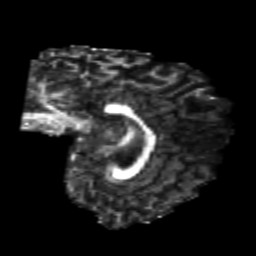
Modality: FA
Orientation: sagittal
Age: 22
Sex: male
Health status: healthy
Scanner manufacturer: philips
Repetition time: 7.386 s
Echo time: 0.08599 s